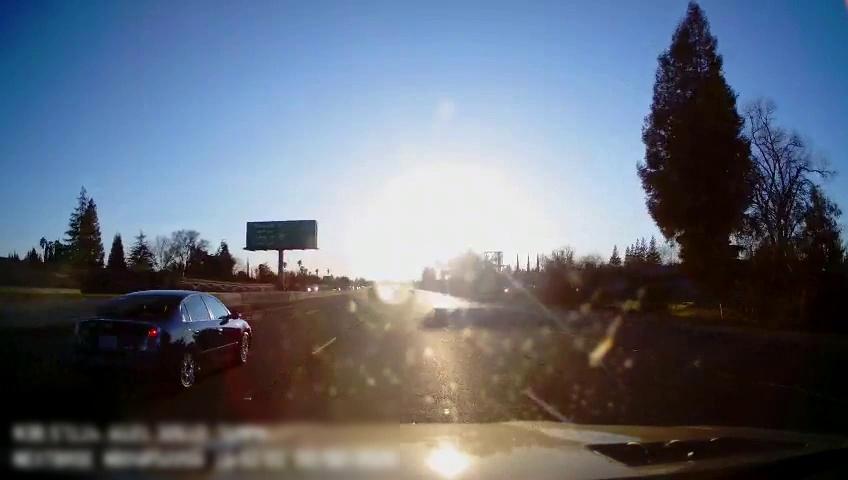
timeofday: Day
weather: Sunny
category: Drivable Space
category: Vehicles | Car
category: Lanes | Alternate Lane
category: Lanes | Alternate Lane
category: Lanes | Current Lane
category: Lanes | Current Lane
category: Lanes | Alternate Lane
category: Traffic | Signs